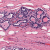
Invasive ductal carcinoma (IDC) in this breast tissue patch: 0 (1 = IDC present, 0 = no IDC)